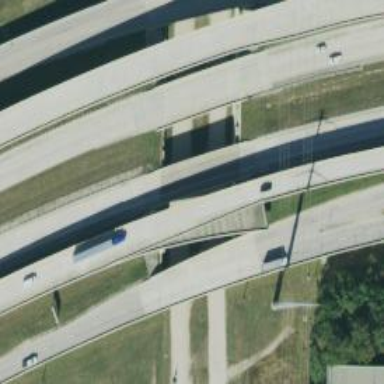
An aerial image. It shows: Bridge over motorway.